Question: I am using windows 7 and XAMPP Starting properly but in browser(ALL borwsers) localhost is not working incase of that some folders are displaying with the title searchbase. Please refer the screenshot
Help me to debug this problem, I checked recently installed programs also browsers windows settings every thing looks fine.
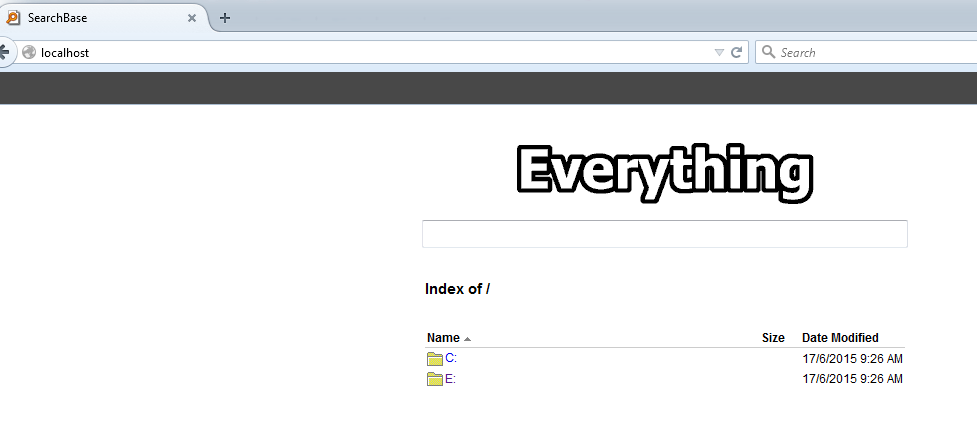
Answer: Looks like you have the "Searchbase.exe" malware on your PC. Check your installed programs (Control Panel > Programs > Uninstall a program) for anything that resembles what you're seeing. It's probably hogging port 80. Might consider doing a virus scan.
Don't type anything sensitive into that engine. Looks weird...